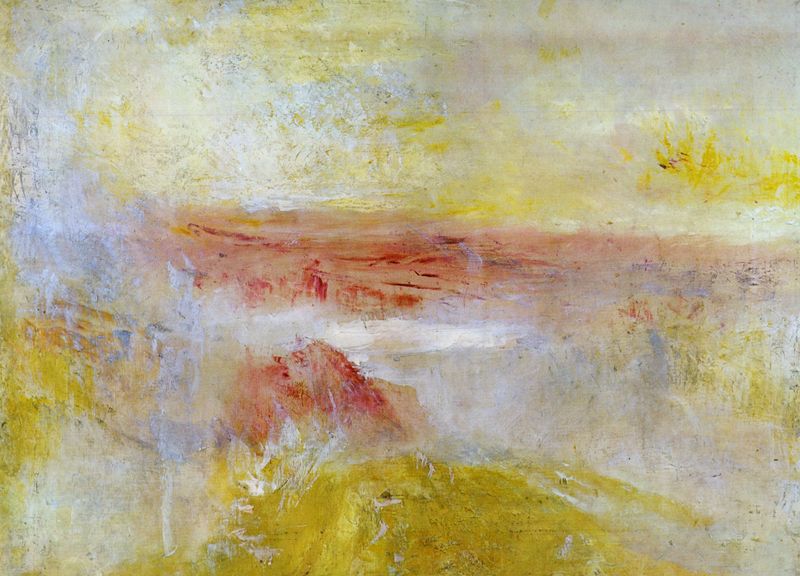
Titel: Gebirgslandschaft
Künstler: William Turner
Standort: London
Institution: Tate Gallery
Schlagwörter: blau, gemälde, himmel, meer, schatten, wasser, weiß, wolken, aquarell, fluss, gelb, grün, impressionismus, komposition, landschaft, ocker, see, ufer, braun, flou, grau, hell, licht, orange, pastell, schwarz, zeichnung, rot, wolke, expressionismus, malerei, bild, öl, dämmerung, horizont, hügel, natur, sonnenaufgang, spiegelung, wind, pastos, sonne, land, gold, england, rosa, zart, chaos, farbig, küste, sommer, strand, wellen, spuren, abstrakt, berge, farben, fels, flächen, leer, wüste, dunst, farbe, lila, nebel, sonnenuntergang, violett, linien, nebelig, luft, sturm, turner, duktus, detail, impressionistisch, monet, gris, jaune, maler, manet, streifen, abendrot, mittellinie, impression, unscharf, ozean, tusche, diesig, vulkan, farbflächen, blanc, pinselstrich, wärme, verschwommen, verwischt, leid, rouge, flimmern, waagerecht, leuchtend, undeutlich, schlieren, lumière, abenddämmerung, ciel, paysage, peinture, klecks, verlaufen, eau, farbenspiel, bleu, montagne, ocre, zinnober, calme, gouache, pastellig, farbflecken, reflektionen, senkrechte, gegenstandslos, nuage, nuages, abstrait, couleur, expressionisme, huile, mouvement, touche, auflösung, william, wischen, couleurs, toile, tâches, sylt, brume, helgoland, impressionnisme, colline, vagues, mer, william turner, dore, rivière, verwaschen, farbrausch, nebleig, illusion, fauve, klekse, rien, abstraction, dominanz, matiere, tache, fauvisme, pinceau, riot, gouffre, 1844, traces, laid, hideux, mystique, lunière, lunmière, mumière, lekse, poster, paintuer, painteur\, pster